二年级 · 算术
图回答。

45 元

28 元

10 元

（1）洋洋买了一件上衣和一条裙子，一共花了多少钱?

（2）妈妈买了一件上衣和一顶帽子，付给售货员 100 元，应找回多少钱?
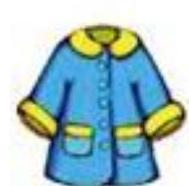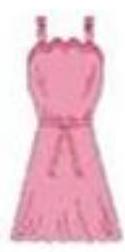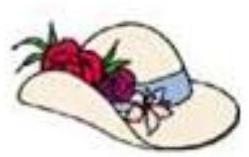
答案: : $45-16+9=38$ (人) 答: 离开青年路站时车上有乘客 38 人。